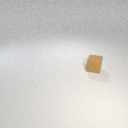
small brown rubber cube